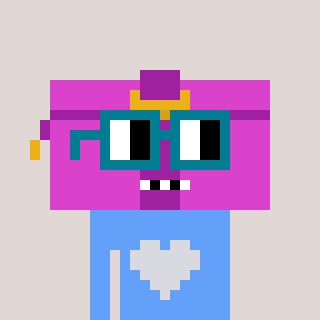
a pixel art character with square dark green glasses, a clutch-shaped head and a blue-colored body on a warm background